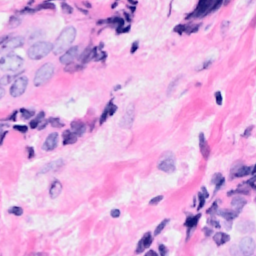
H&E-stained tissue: Breast